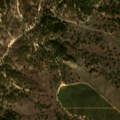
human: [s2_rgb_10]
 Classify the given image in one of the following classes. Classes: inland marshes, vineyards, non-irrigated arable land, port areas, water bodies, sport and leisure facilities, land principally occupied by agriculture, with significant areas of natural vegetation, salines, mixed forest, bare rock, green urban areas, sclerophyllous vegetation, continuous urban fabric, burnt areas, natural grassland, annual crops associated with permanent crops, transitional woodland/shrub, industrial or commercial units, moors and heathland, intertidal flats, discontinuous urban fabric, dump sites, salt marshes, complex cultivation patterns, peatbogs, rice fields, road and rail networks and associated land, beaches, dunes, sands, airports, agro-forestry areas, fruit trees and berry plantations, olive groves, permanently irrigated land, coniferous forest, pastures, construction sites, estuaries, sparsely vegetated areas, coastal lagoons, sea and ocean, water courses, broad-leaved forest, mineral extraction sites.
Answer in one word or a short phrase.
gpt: olive groves, agro-forestry areas, broad-leaved forest